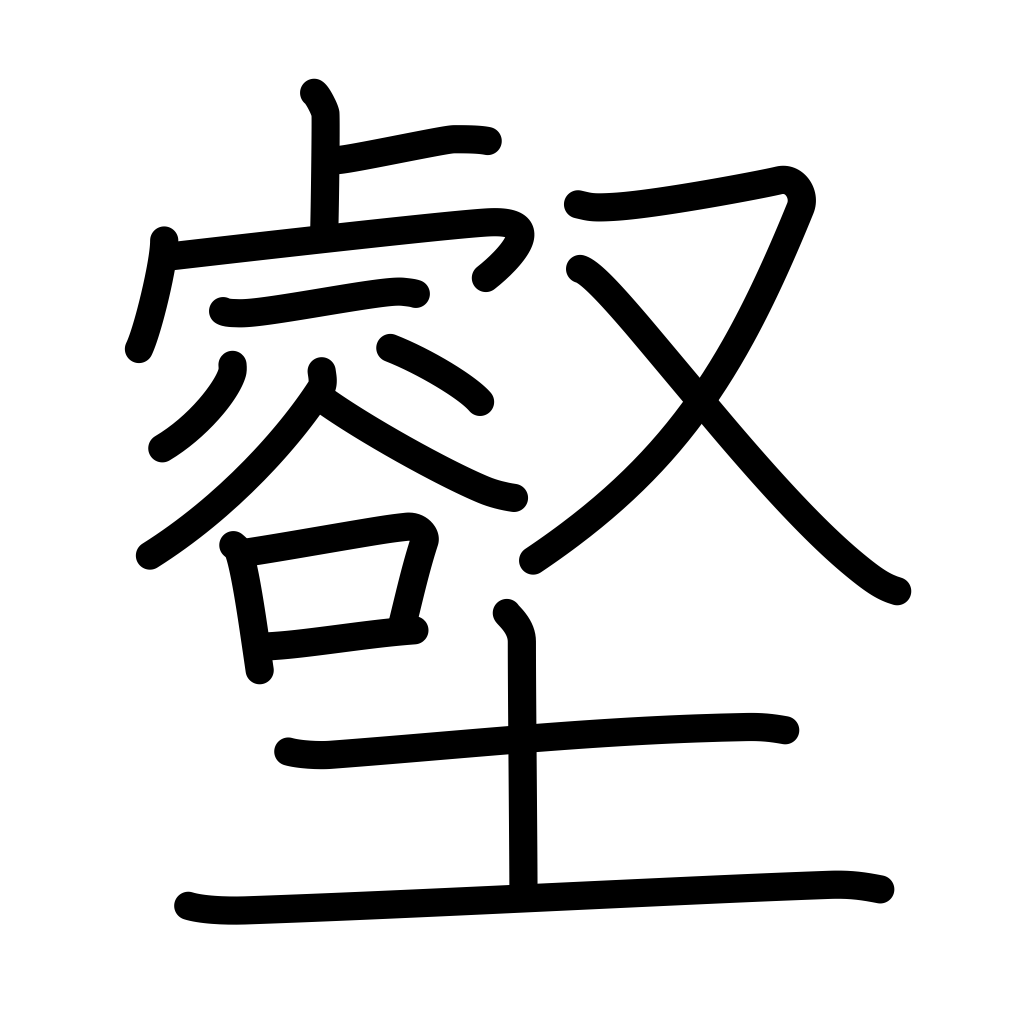
Meaning: valley